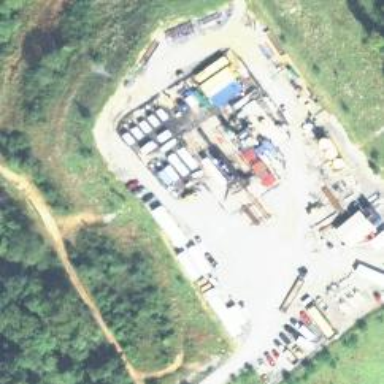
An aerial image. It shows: Petroleum well.